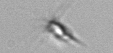
Label: Calciopappus